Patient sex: M
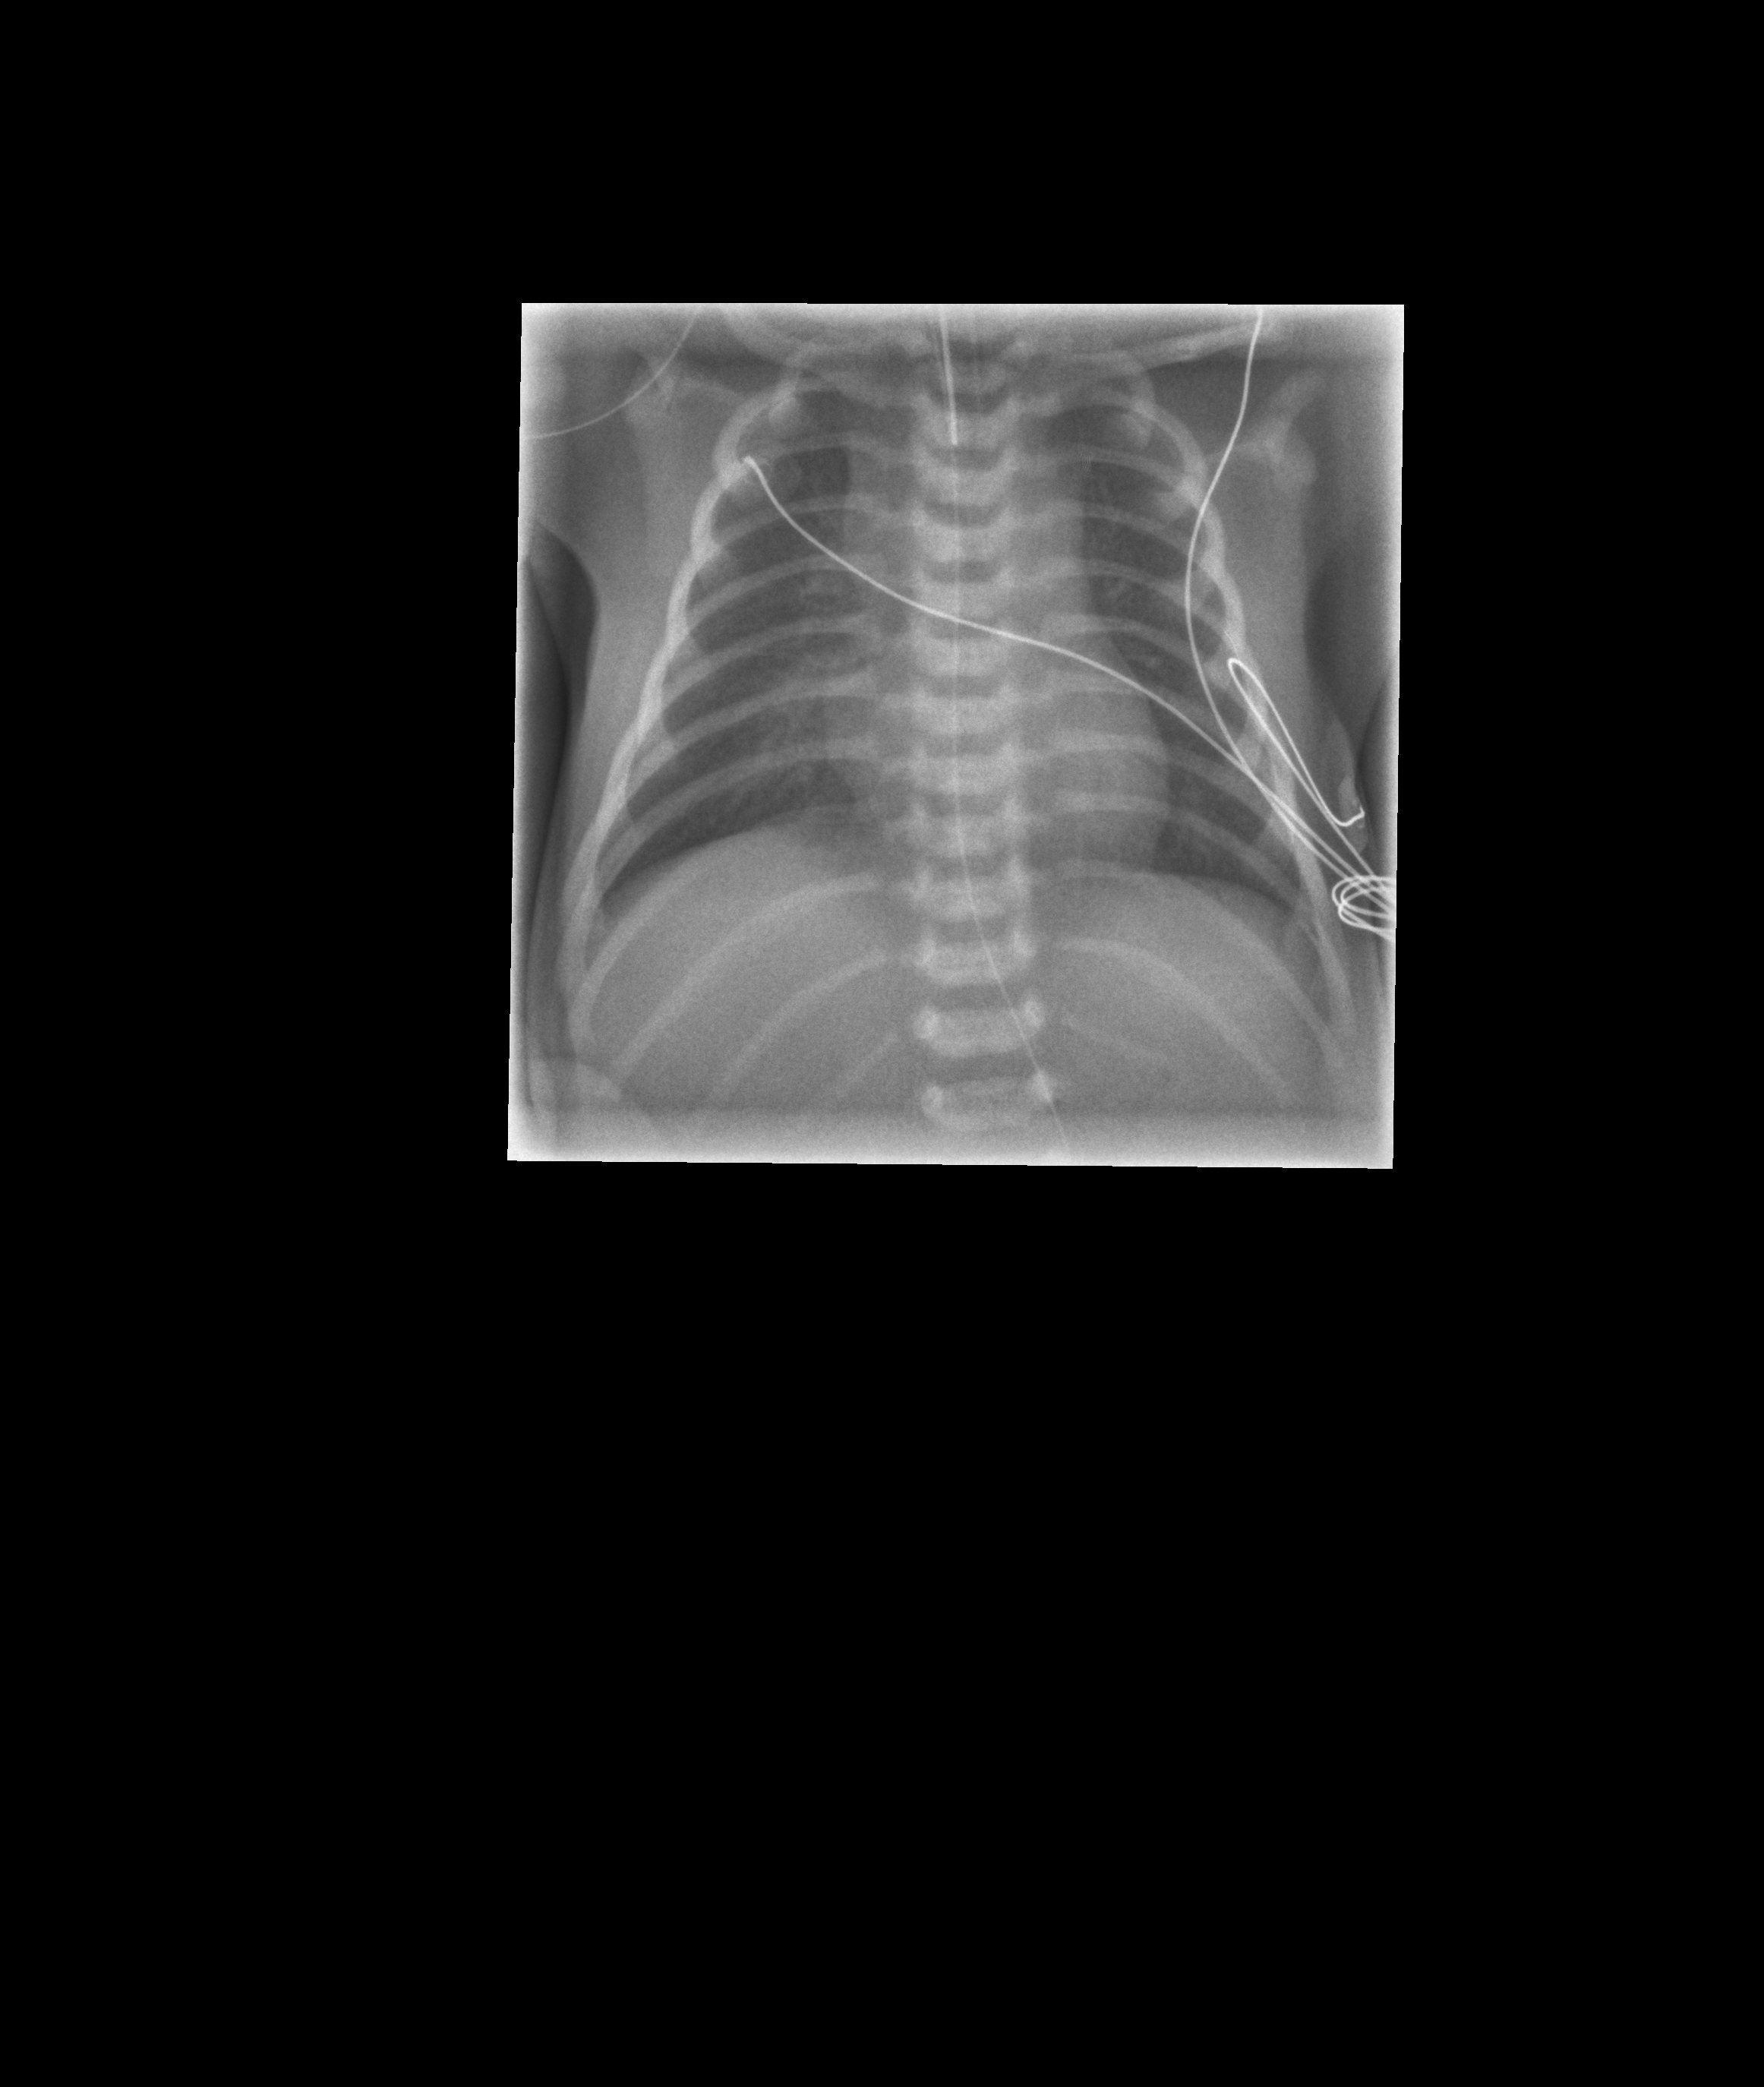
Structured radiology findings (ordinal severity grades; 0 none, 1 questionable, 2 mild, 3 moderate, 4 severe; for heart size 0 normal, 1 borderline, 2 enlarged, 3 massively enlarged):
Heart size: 0
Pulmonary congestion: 0
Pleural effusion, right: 0
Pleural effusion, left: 0
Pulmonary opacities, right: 0
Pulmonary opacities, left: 0
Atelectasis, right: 2
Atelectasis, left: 0